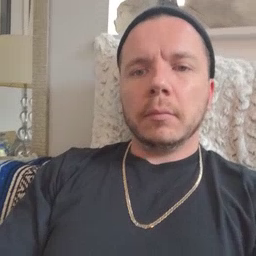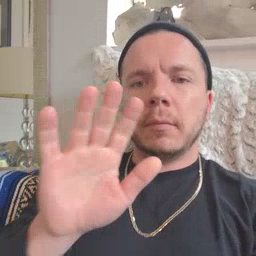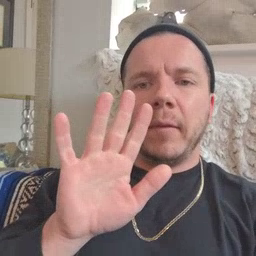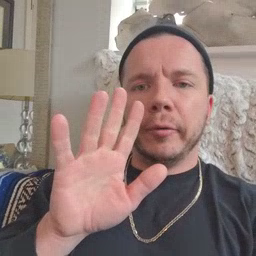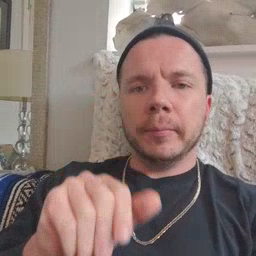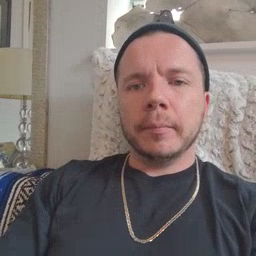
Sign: finger